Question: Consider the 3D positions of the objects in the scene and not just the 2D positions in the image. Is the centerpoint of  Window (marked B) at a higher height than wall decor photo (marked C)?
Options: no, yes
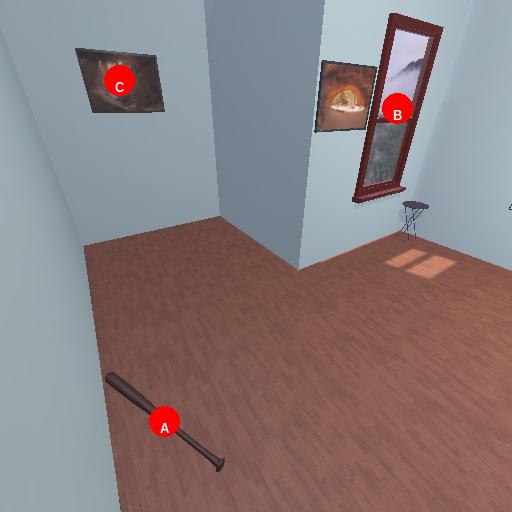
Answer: no